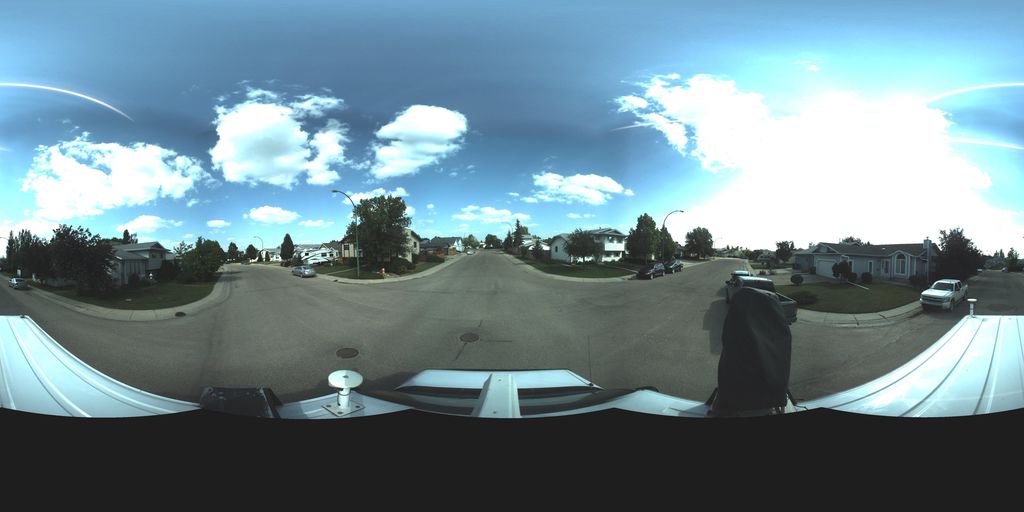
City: saskatoon